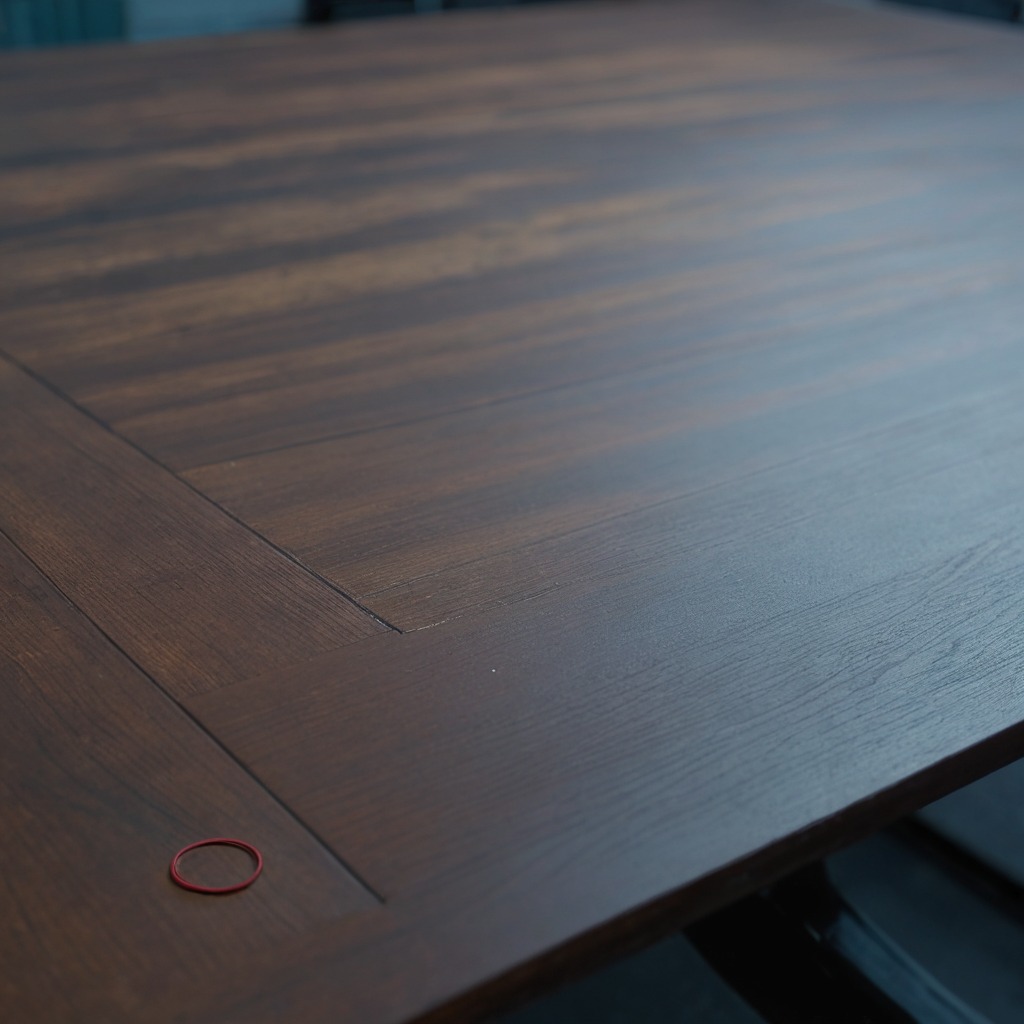
A rubber O-ring lies on the old table with faint burn marks in a small garage at twilight.